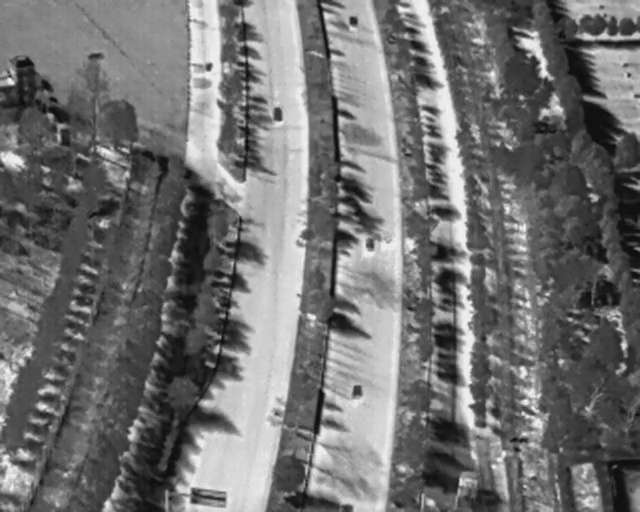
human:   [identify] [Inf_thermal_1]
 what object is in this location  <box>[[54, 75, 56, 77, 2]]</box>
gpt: <ref>1 small car at the bottom</ref>